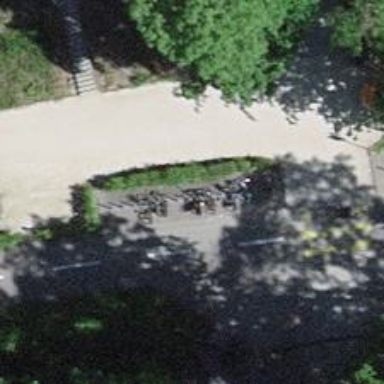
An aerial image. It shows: Bicycle parking area with stands available.